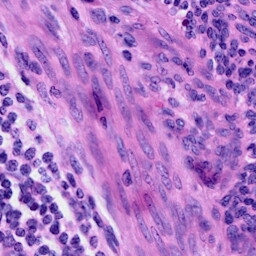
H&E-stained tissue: Cervix